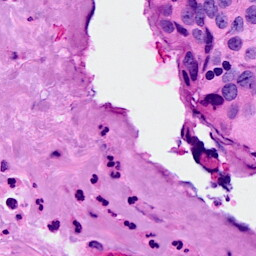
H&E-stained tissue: Breast